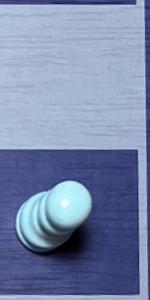
Label: Pawn_White